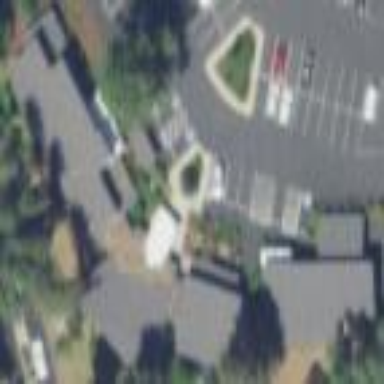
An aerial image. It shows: Community centre building.